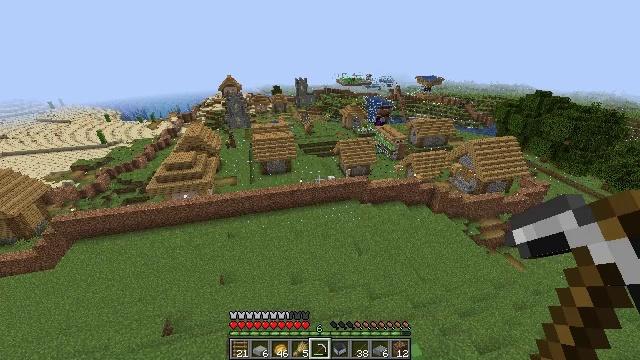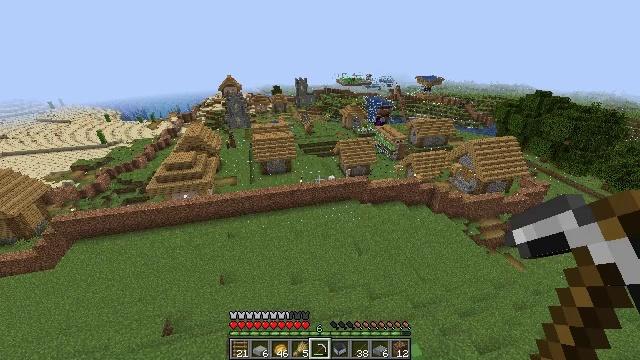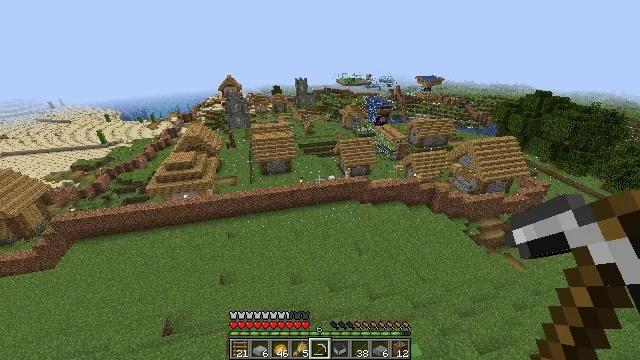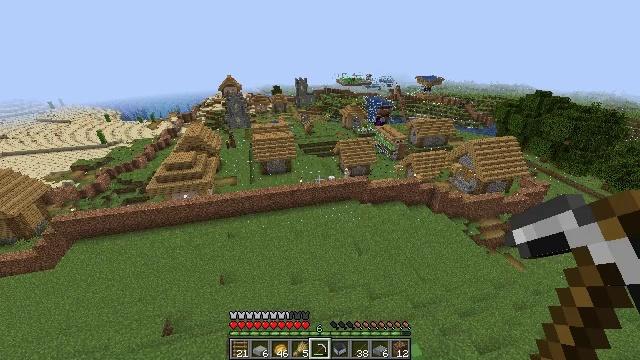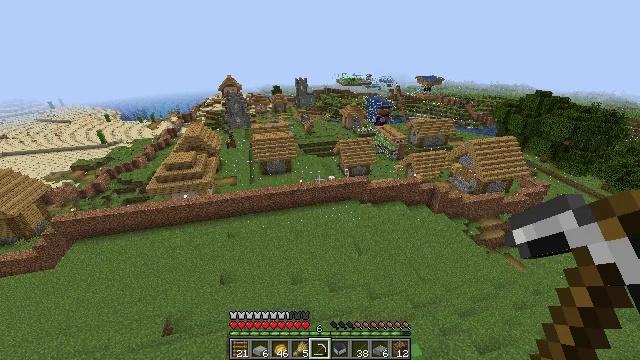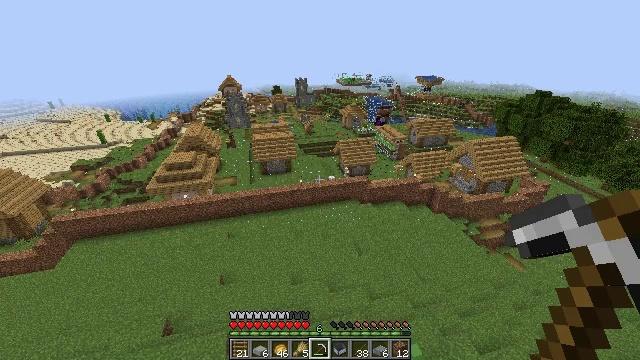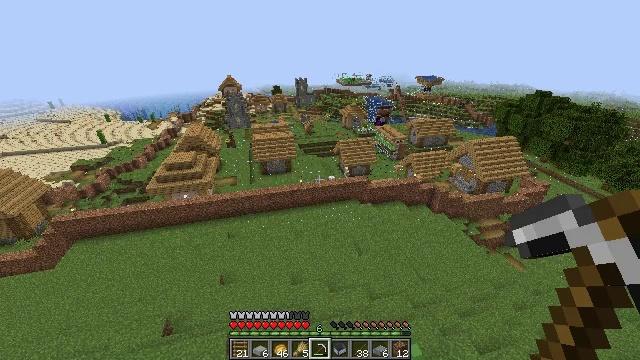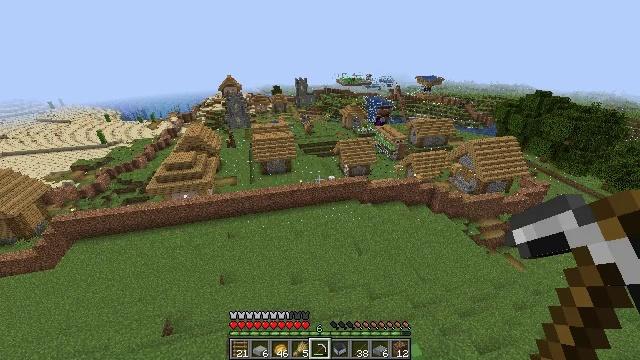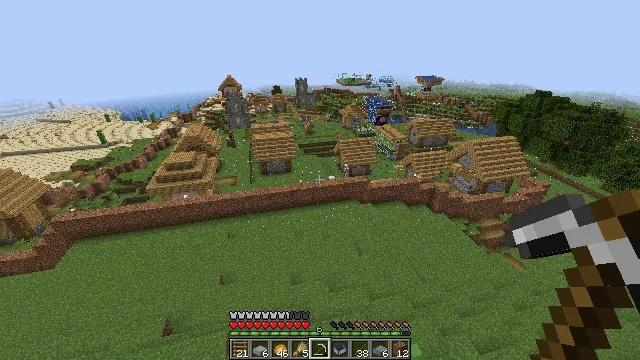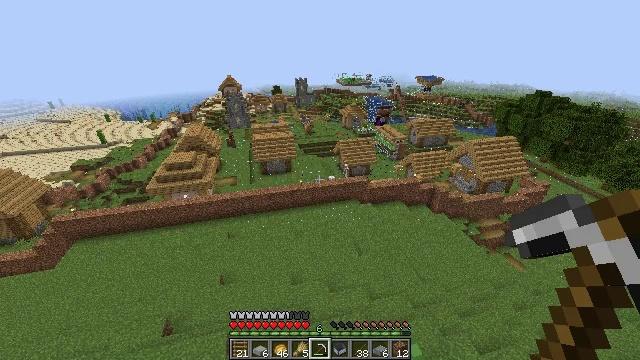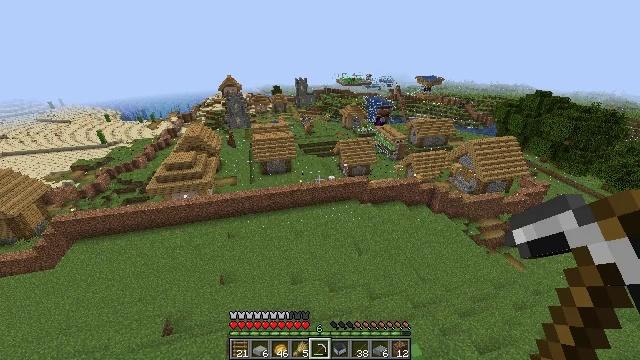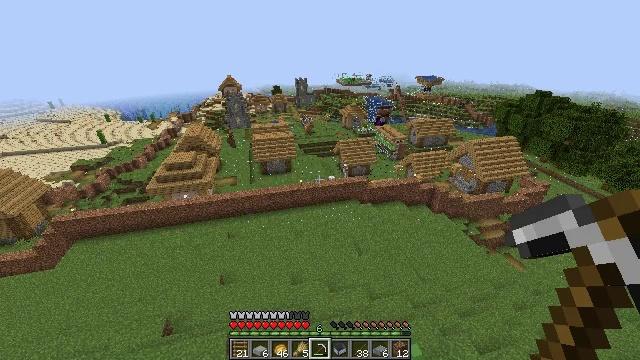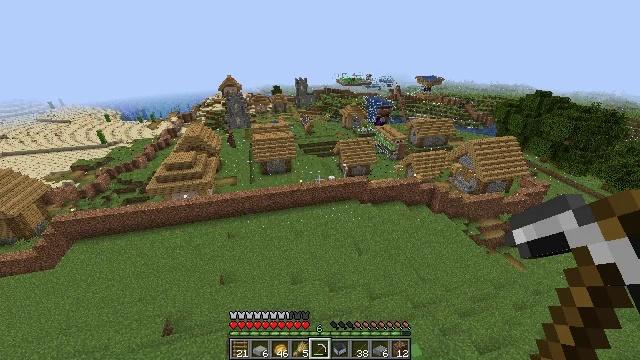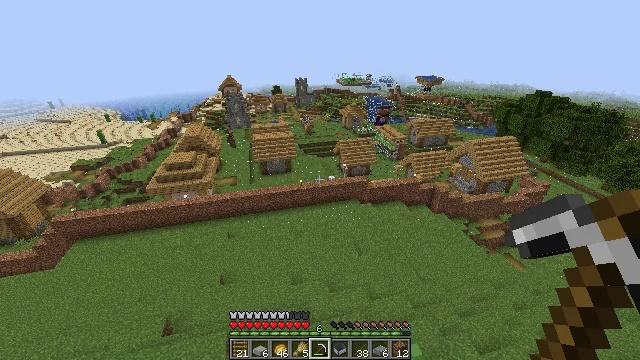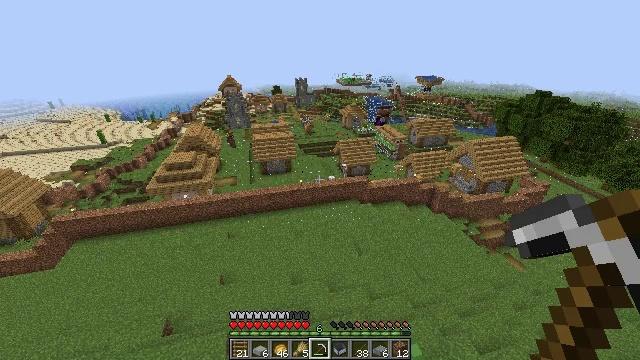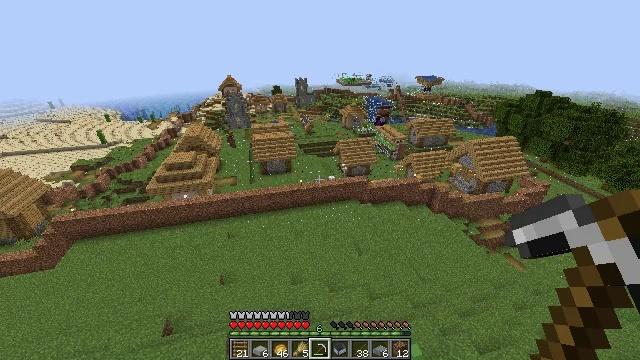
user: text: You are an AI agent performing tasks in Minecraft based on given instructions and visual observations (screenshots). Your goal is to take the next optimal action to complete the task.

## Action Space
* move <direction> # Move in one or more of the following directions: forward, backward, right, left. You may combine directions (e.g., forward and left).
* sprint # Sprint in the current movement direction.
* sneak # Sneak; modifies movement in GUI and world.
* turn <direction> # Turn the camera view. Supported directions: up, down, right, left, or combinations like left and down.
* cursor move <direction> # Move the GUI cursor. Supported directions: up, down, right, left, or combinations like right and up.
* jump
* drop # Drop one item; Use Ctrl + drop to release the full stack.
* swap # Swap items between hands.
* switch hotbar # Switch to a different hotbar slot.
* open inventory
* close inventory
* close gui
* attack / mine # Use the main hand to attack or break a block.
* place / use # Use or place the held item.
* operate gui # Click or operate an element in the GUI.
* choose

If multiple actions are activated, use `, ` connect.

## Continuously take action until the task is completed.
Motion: motion action
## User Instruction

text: Hunt a chicken.
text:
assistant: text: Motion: no_op
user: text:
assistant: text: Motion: no_op
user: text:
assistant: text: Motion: no_op
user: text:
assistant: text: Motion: no_op
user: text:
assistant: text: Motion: no_op
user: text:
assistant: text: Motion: no_op
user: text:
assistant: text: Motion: no_op
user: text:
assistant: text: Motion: no_op
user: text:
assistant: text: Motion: no_op
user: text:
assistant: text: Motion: no_op
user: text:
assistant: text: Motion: no_op
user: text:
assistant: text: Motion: no_op
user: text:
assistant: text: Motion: no_op
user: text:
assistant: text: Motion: no_op
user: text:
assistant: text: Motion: no_op
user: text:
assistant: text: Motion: no_op
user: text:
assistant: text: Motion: no_op
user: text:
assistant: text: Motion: no_op
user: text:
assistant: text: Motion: no_op
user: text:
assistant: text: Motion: no_op
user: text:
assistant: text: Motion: no_op
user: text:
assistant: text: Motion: no_op
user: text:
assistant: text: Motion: no_op
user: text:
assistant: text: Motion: no_op
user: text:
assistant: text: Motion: no_op
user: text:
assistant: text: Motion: no_op
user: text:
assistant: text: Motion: no_op
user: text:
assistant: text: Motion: no_op
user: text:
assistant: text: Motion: no_op
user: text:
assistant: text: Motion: no_op